Question:
Based on this table, i wrote a query to display mobiles whose date of manufacturing is before 2010.
'''
SELECT
ime_no,
model_name,
manufacturer,
date_of_manufac
FROM mobileinfo
WHERE date_of_manufac < 2010;
'''
but, error occurred
ERROR at line 3:
> ORA-00932: inconsistent datatypes: expected DATE got NUMBER
help me in solving this error and the query to display mobiles whose date of manufacturing is before 2010!!!
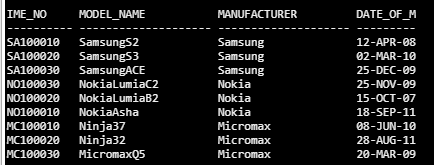
Answer: '''
select ime_no,model_name,manufacturer,date_of_manufac
from mobileinfo
where STR_TO_DATE(DATE_FORMAT(date_of_manufac,%Y),%Y)<2010;
'''
Here I had added function<URL>.
Try above query.